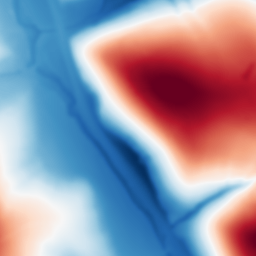
Category: multiscale
Decomposition family: dog
Decomposition parameters: sigma_low: 2
sigma_high: 100
Upsampling method: cubic_mitchell
Upsampling parameters: scale: 2
Upsampling scale: 2